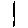
Label: line